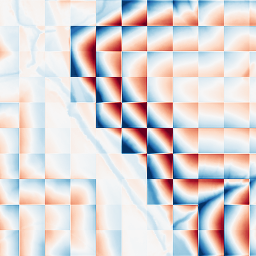
Category: wavelet
Decomposition family: wavelet_dwt
Decomposition parameters: wavelet: haar
level: 5
Upsampling method: quartic
Upsampling parameters: scale: 2
Upsampling scale: 2